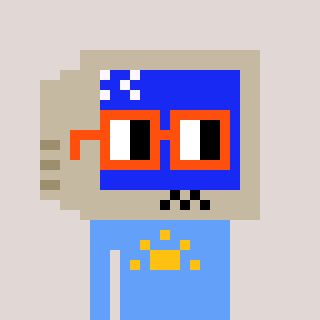
a pixel art character with square orange glasses, a old monitor-shaped head and a blue-colored body on a warm background